Field crop: maize
Growth stage: 2
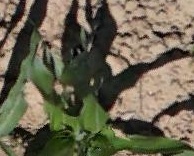
Species: maize